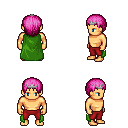
a pixel art fantasy rpg character, male body template, human, tanned skin, green cape, red pants, pink plain hairstyle, silver tiara, four views (front, back, left, right), 2x2 character sprite sheet, small pixel art, hard edges, no anti-aliasing